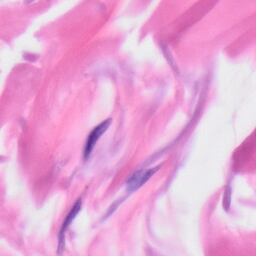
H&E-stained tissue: Skin